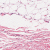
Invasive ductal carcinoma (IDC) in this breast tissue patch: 0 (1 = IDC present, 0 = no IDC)